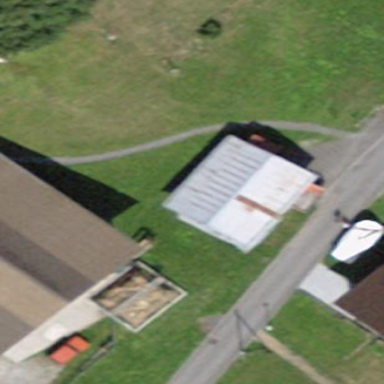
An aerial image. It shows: Shed.